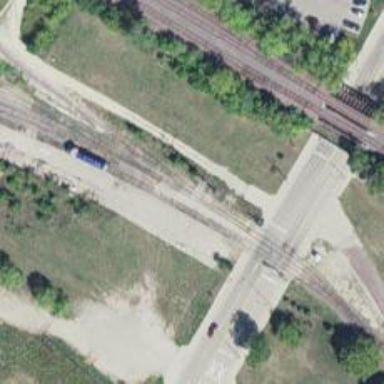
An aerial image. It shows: Railway yard used for servicing trains.